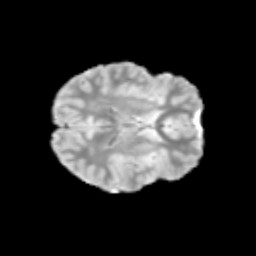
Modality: T2w
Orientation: axial
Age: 9
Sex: female
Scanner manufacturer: siemens
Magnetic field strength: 3 T
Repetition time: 3.8 s
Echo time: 0.07 s